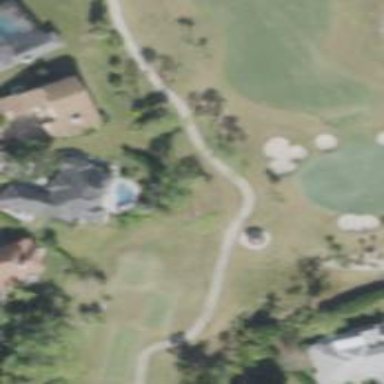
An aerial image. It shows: Golf cartpath that is also road path.